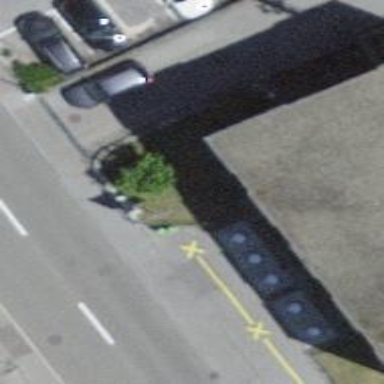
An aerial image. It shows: Waste disposal facility.